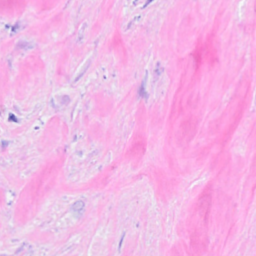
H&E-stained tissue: Breast